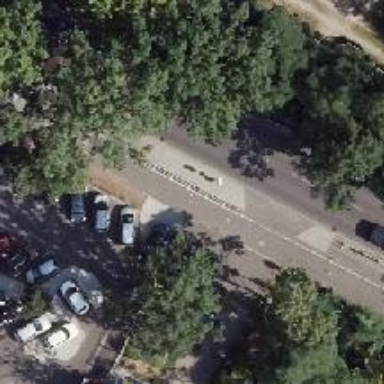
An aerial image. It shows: Footway.